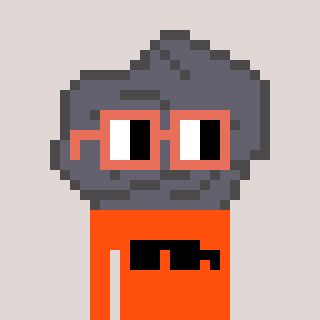
a pixel art character with square orange glasses, a rock-shaped head and a orange-colored body on a warm background